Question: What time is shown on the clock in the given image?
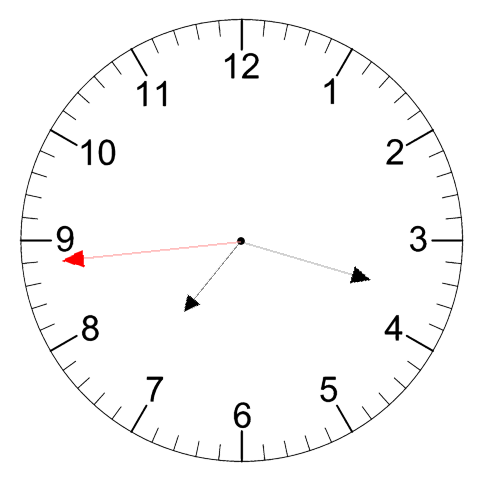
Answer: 07:17:44